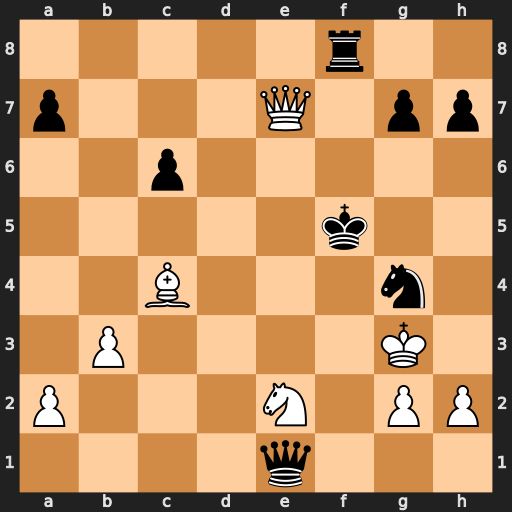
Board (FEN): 5r2/p3Q1pp/2p5/5k2/2B3n1/1P4K1/P3N1PP/4q3
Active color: w
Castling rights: -
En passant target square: -
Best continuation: Kh3 Nf2+ Kh4 Ne4+ Ng3+